Aerial crown-view tile of a tropical tree (Barro Colorado Island, Panama), acquired 20250512:
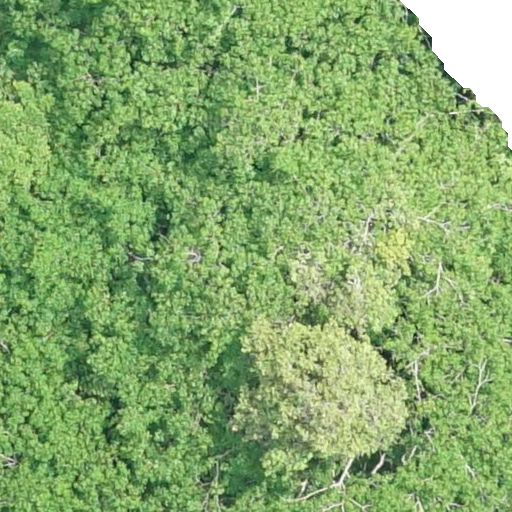
Species: Hura crepitans
GBIF accepted scientific name: Hura crepitans
Crown area: 534.819 m²